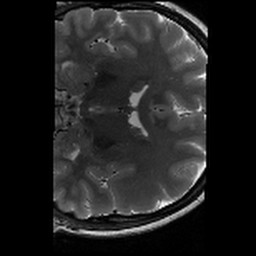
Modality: T2w
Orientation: coronal
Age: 21
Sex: female
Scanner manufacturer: siemens
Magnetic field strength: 3 T
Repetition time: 8.02 s
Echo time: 0.08 s